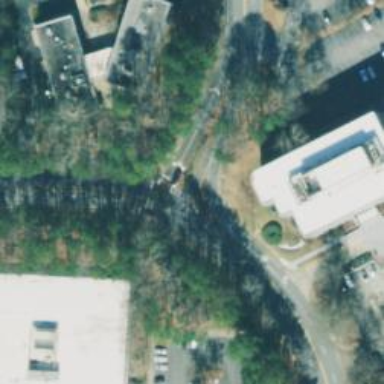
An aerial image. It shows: Left sidewalk along asphalt tertiary road.